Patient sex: M
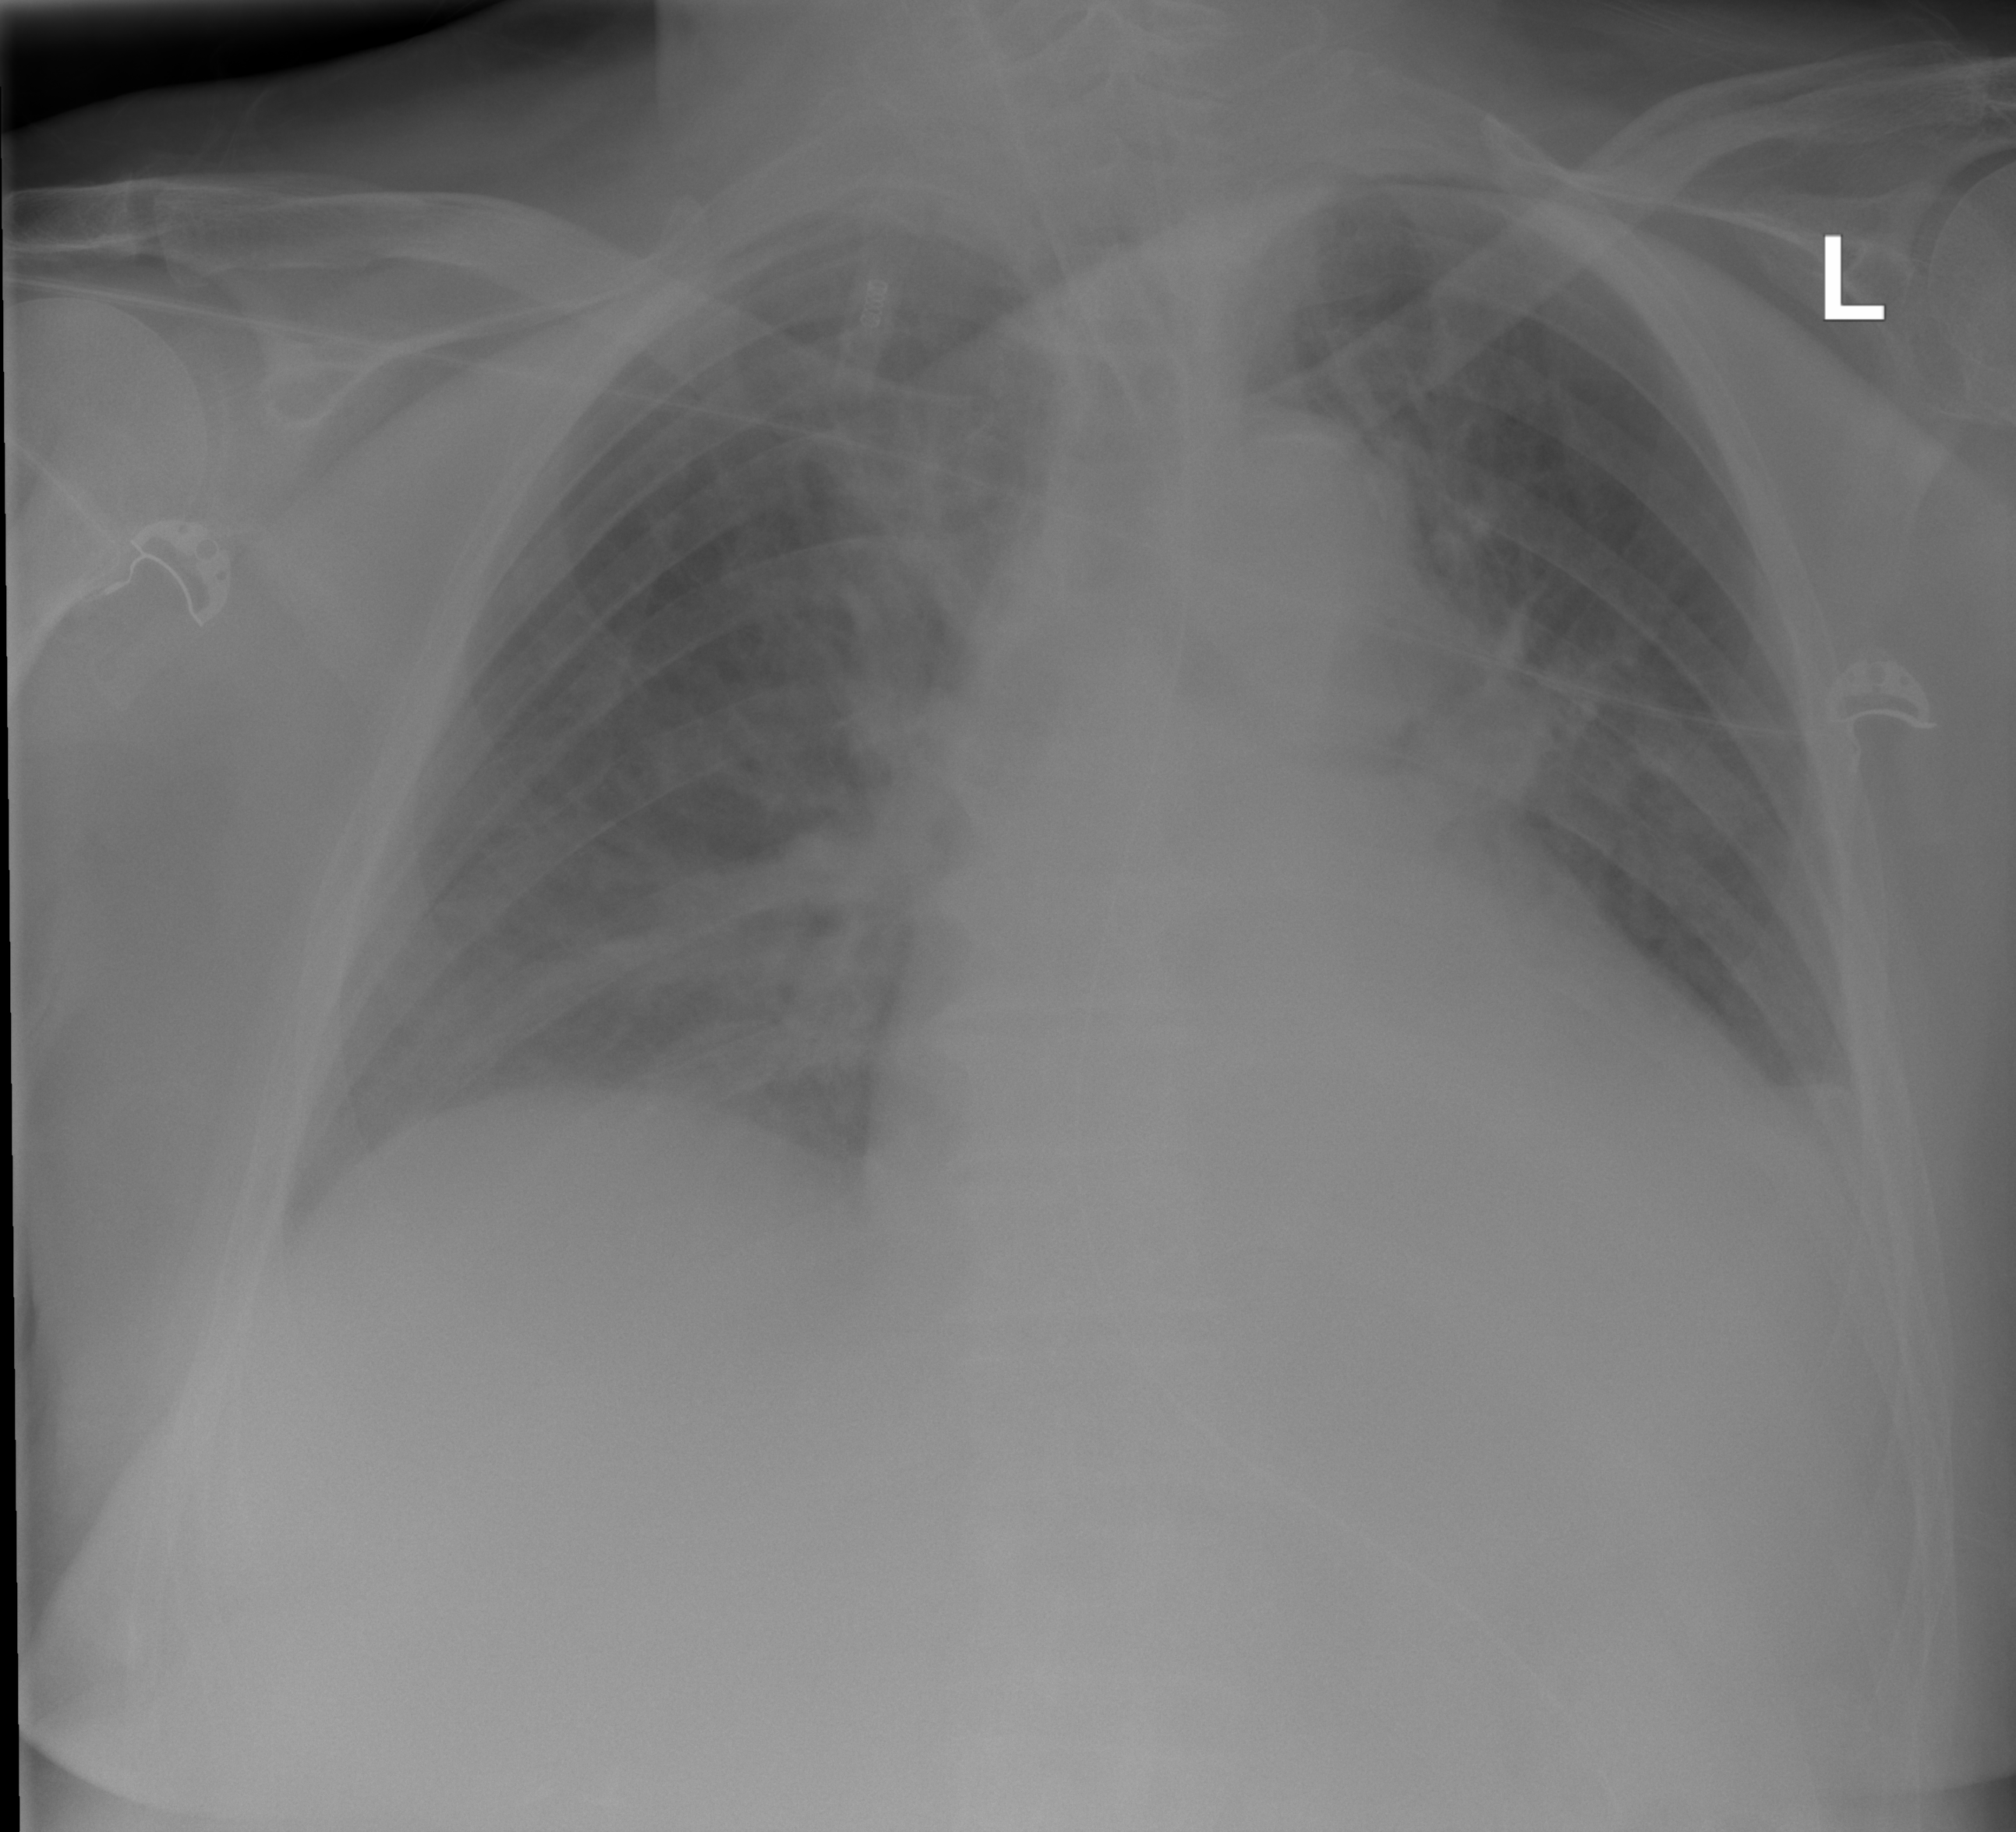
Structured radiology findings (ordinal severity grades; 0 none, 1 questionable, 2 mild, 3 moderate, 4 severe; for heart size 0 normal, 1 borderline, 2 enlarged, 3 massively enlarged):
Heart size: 2
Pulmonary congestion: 3
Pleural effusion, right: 0
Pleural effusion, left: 2
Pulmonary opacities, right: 2
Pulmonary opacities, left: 0
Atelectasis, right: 0
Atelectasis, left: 2